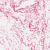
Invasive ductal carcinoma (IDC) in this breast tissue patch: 0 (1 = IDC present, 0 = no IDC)